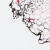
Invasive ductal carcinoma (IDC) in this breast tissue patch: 0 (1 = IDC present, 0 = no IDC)